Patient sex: F
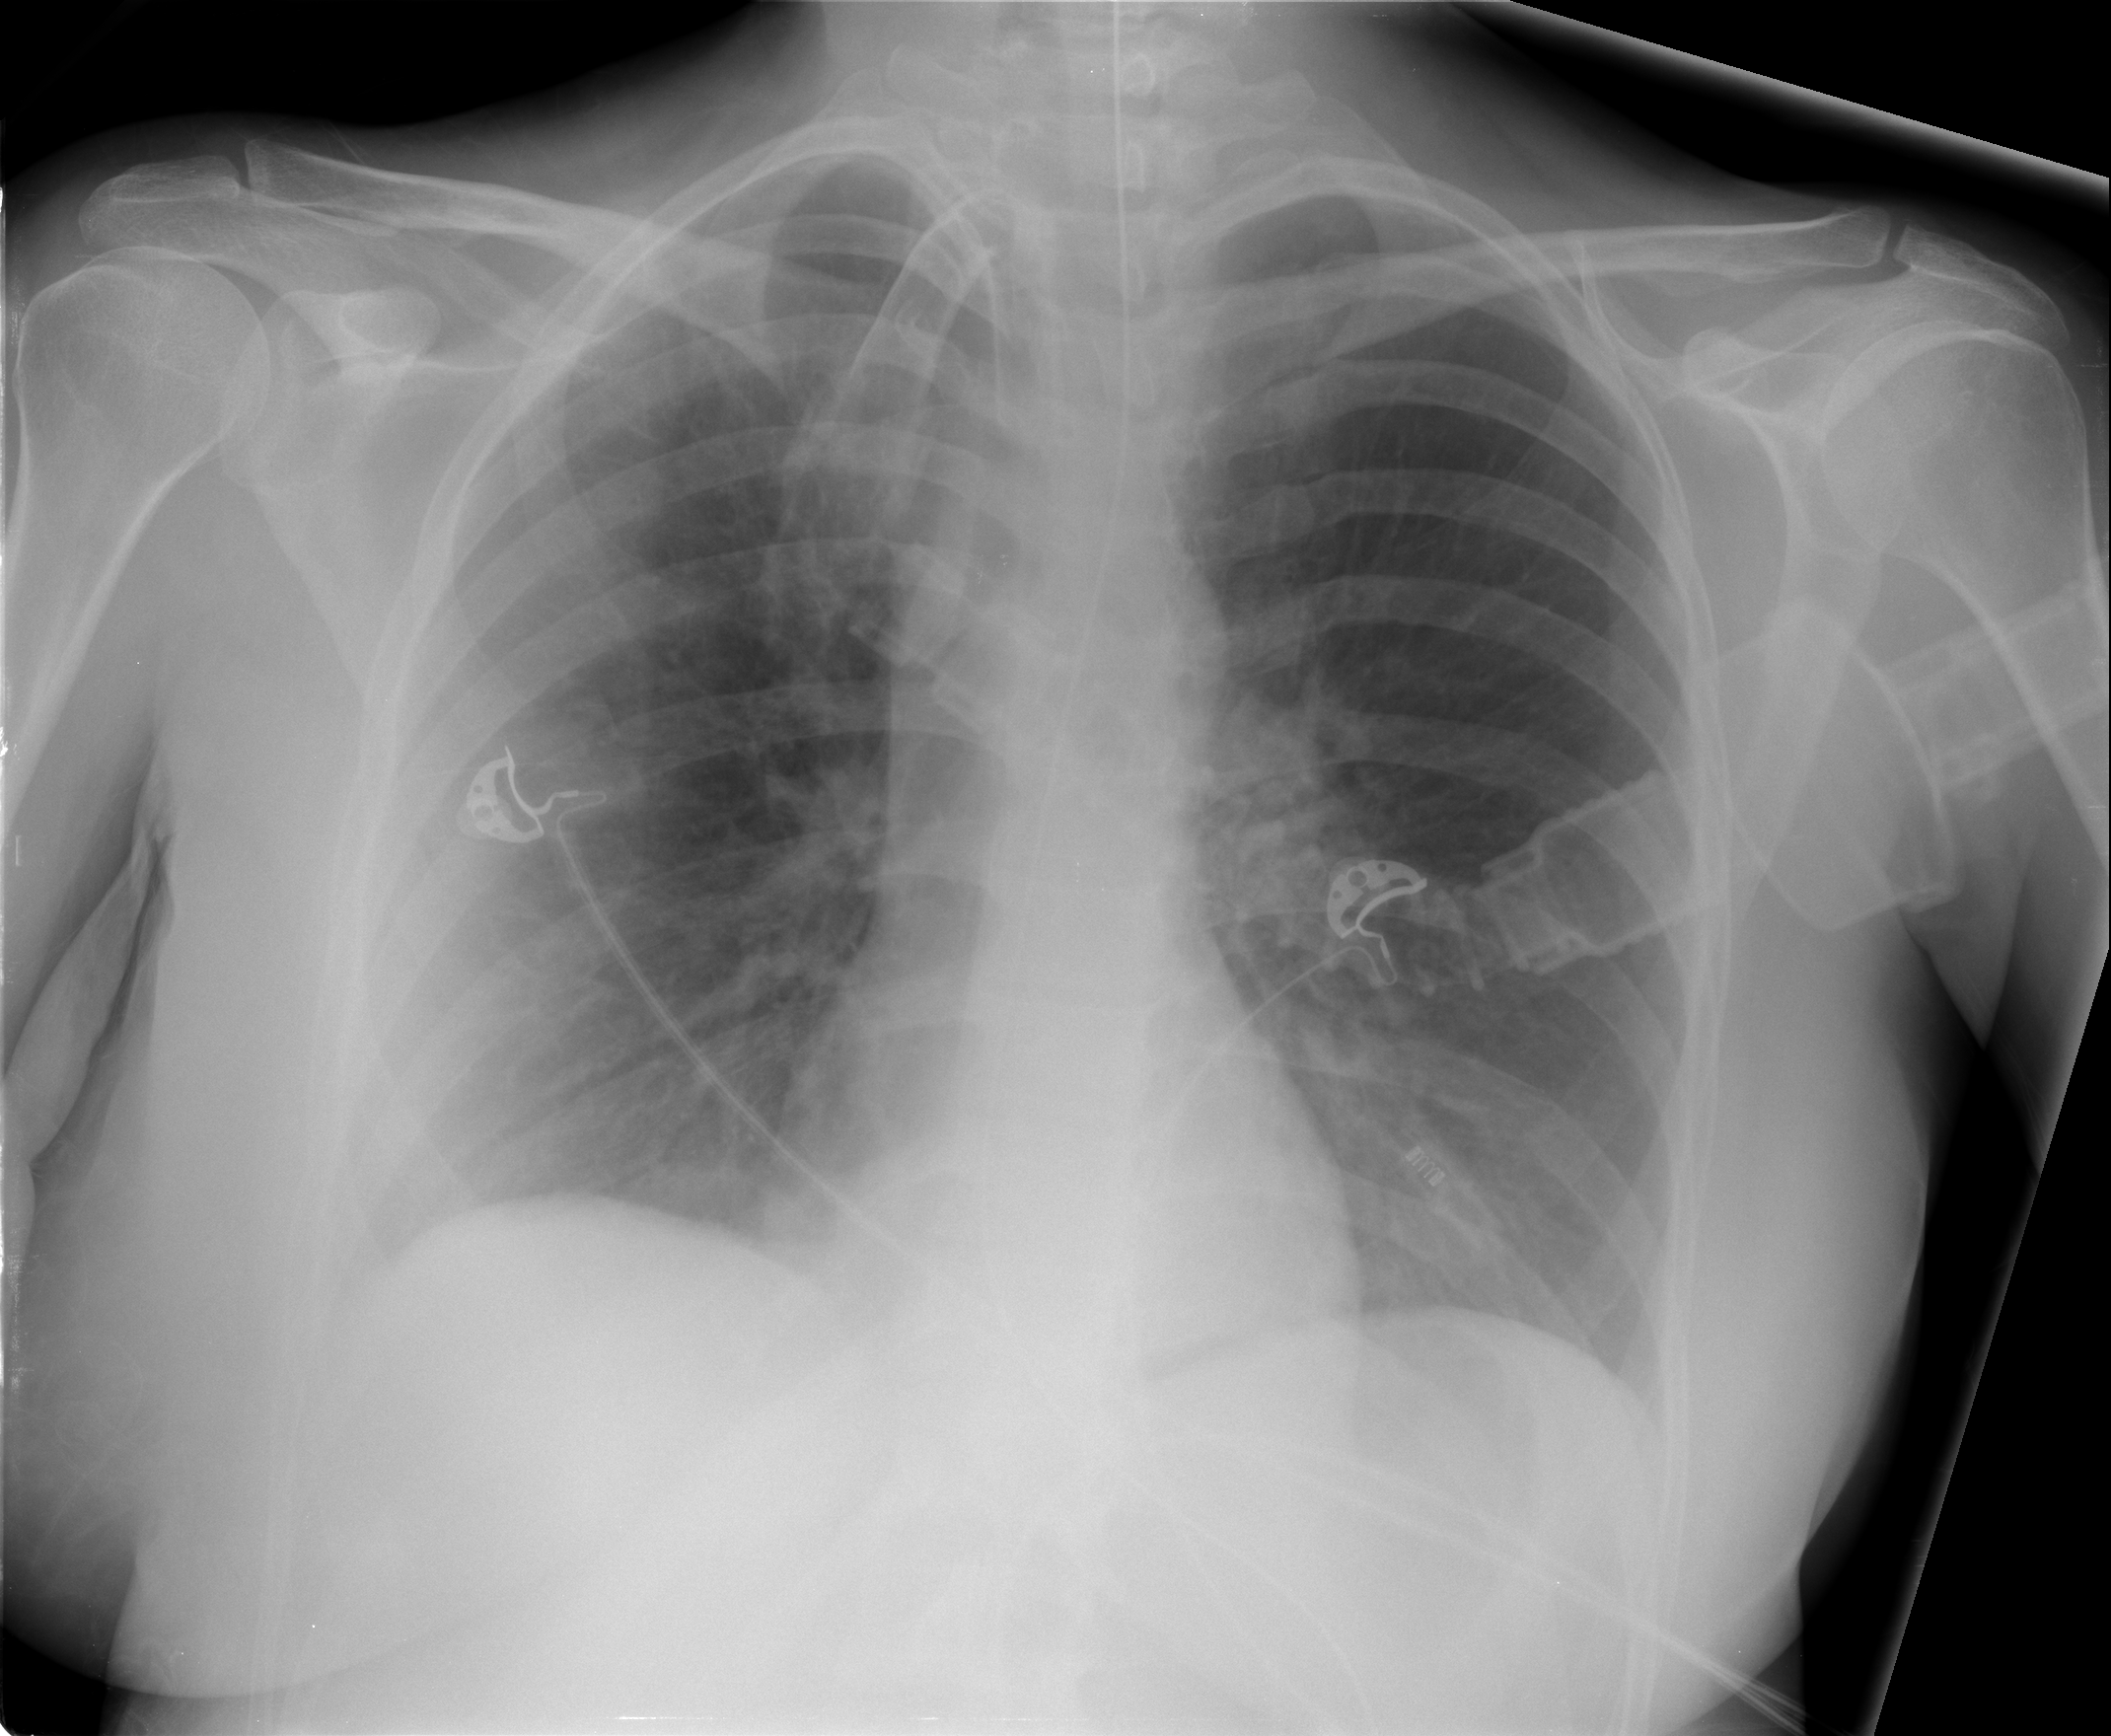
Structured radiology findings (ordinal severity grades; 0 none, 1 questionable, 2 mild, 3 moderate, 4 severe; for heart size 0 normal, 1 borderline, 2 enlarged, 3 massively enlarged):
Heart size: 0
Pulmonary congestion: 0
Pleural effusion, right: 2
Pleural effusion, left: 2
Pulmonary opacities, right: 1
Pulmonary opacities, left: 1
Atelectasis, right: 1
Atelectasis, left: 0